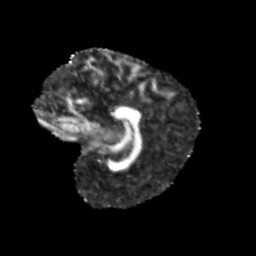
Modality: FA
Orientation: sagittal
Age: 12
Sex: female
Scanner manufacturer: siemens
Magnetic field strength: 3 T
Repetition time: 3.8 s
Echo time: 0.07 s